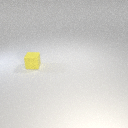
small yellow rubber cube